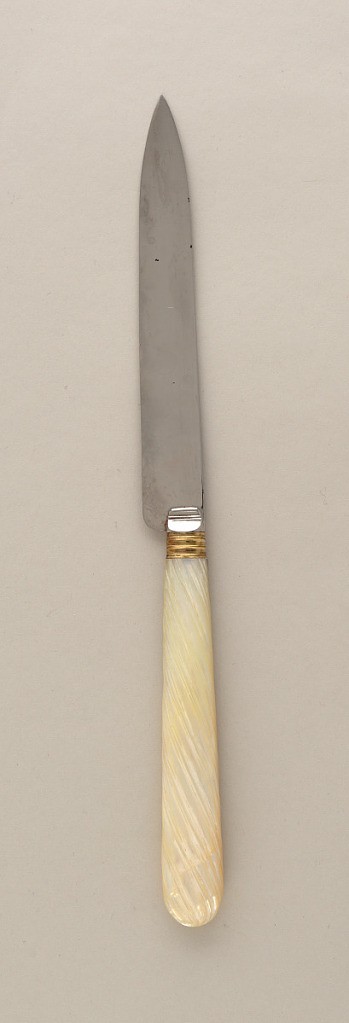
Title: Dessert Knife with Mother-of-Pearl Handle
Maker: François Nicoud, French, active Paris ca. 1875-1890
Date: ca. 1890
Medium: steel, gold plated, silver, mother of pearl
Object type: knife
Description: One of twelve dessert knives. Rectangular blade with pointed tip, devoid of surface decoration. Banded gold plated ferrule leads to mother of pearl handle, decorated with carved diagonal fluting, slightly widenning to rounded terminal.